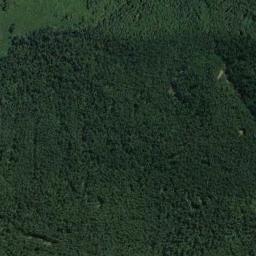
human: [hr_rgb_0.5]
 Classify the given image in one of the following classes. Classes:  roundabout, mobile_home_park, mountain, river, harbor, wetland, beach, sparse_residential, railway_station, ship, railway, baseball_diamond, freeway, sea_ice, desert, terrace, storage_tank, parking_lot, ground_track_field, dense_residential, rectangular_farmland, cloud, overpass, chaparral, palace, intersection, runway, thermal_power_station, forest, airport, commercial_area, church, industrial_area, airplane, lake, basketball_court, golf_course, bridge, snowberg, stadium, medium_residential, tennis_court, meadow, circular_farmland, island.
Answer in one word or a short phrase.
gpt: forest